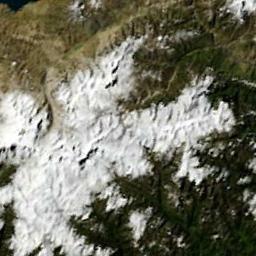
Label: snowberg